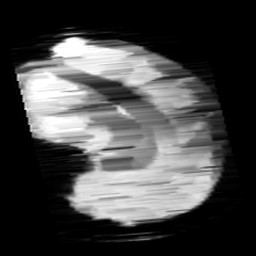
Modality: minIP
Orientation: sagittal
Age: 11
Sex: male
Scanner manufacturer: siemens
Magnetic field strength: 3 T
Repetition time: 0.027 s
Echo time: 0.02 s